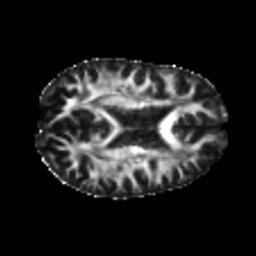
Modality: FA
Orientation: axial
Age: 21
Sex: female
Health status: healthy
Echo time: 0.074 s